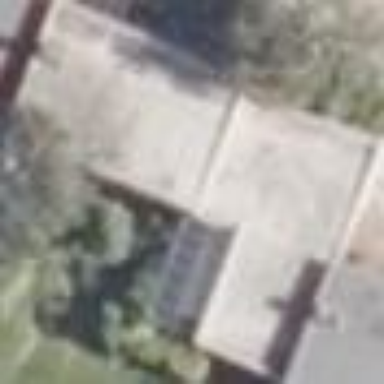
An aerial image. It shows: House with flat roof.